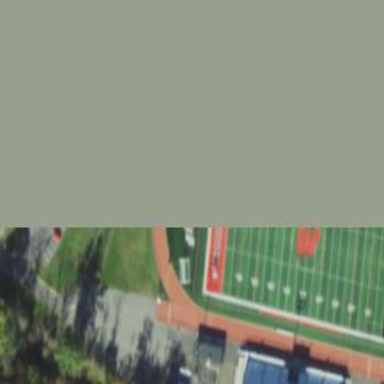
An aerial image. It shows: American football pitch.